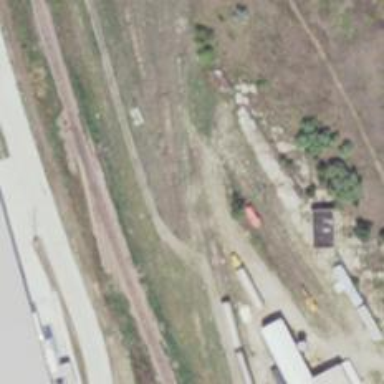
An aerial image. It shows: Railway yard used for servicing trains.